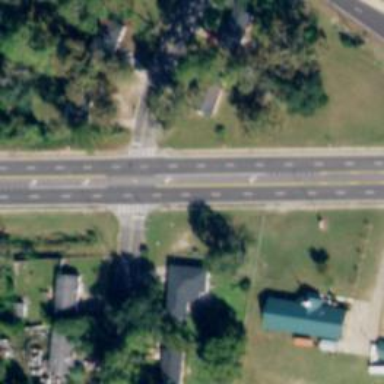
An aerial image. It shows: Primary road with asphalt surface.